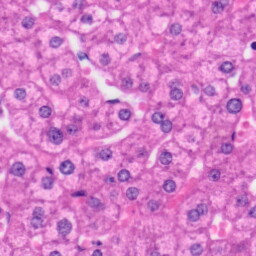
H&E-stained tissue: Liver